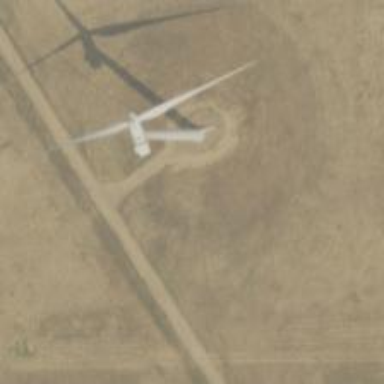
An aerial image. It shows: Wind power generator with horizontal axis wind turbine manufactured by Vestas.